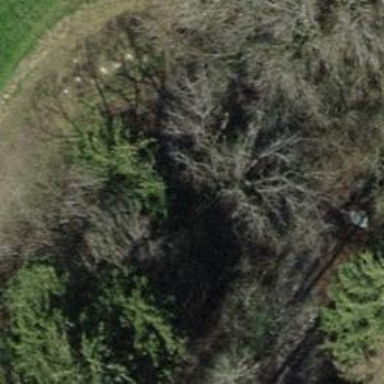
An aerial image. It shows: Culvert tunnel.